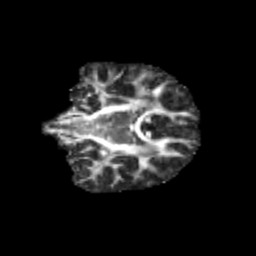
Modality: FA
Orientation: coronal
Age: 13
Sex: male
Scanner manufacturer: siemens
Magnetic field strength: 3 T
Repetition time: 3.8 s
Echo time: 0.07 s